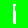
Digit: 1